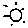
Label: sun